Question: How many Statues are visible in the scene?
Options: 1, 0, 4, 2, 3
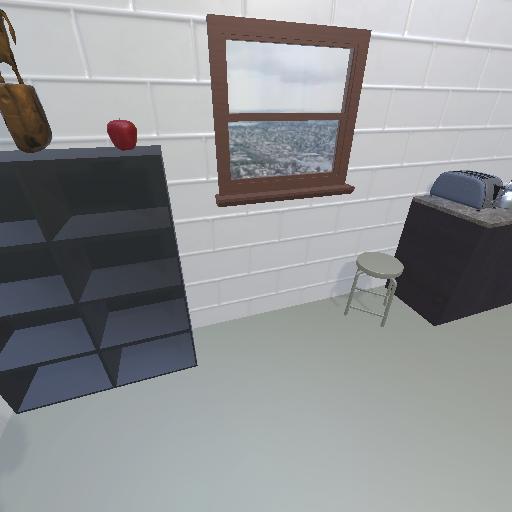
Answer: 1